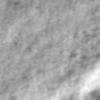
Label: no_change